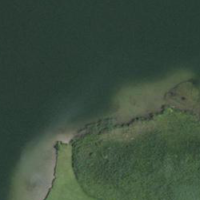
EUNIS habitat code: 14
Species observed at this site:
Parnassia palustris
Succisa pratensis